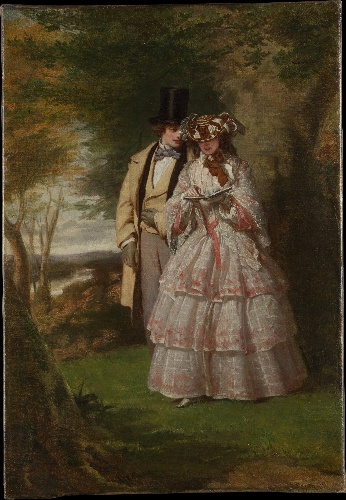
Title: The Two Central Figures in "Derby Day"
Artist: William Powell Frith
Artist bio: British, Aldfield, Yorkshire 1819–1909 London
Date: 1860
Object type: Painting
Classification: Paintings
Medium: Oil on canvas
Dimensions: 18 x 12 1/2 in. (45.7 x 31.8 cm)
Department: European Paintings
Credit line: Gift of Mrs. Charles Wrightsman, 2008
Accession year: 2008
Repository: Metropolitan Museum of Art, New York, NY
Tags: Men|Women